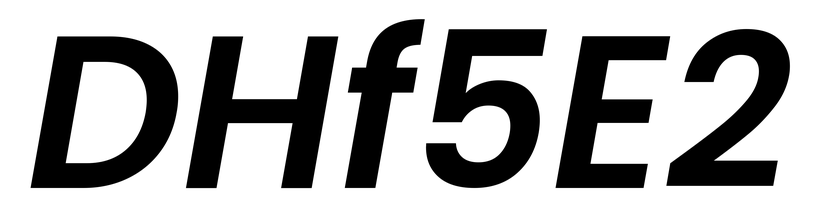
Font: Poppins-SemiBoldItalic